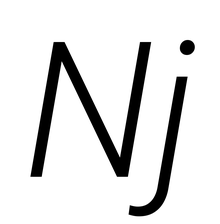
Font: Roboto-Italic_Light_Italic